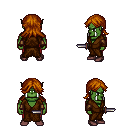
a pixel art fantasy rpg character, male body template, orc, green skin, brown robe, red pants, brunette loose hair, leather bracers, maroon shoes, dagger, four views (front, back, left, right), 2x2 character sprite sheet, small pixel art, hard edges, no anti-aliasing